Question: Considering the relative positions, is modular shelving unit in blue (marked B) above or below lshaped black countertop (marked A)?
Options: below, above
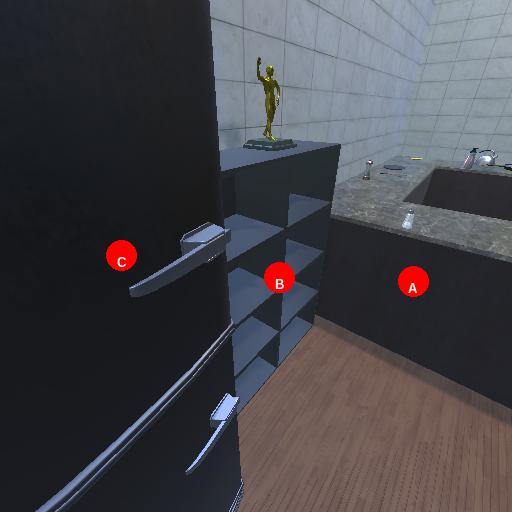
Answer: below